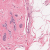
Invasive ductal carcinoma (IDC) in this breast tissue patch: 0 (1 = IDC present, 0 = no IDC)